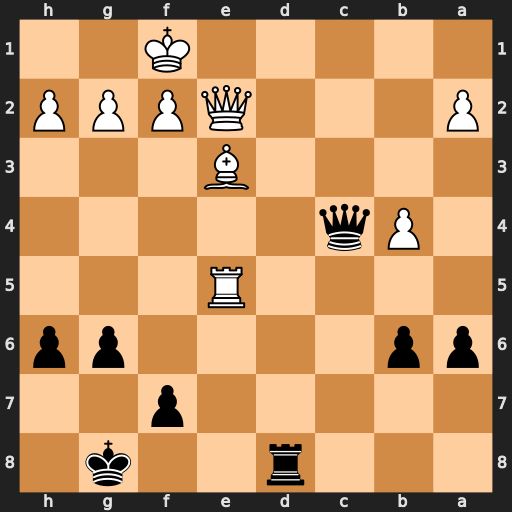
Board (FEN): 3r2k1/5p2/pp4pp/4R3/1Pq5/4B3/P3QPPP/5K2
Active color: b
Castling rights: -
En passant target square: -
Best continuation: Rd1#